Interaction volume radius: 10 \u00c5
Interaction volume height: 20 \u00c5
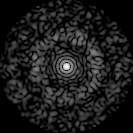
Disorder parameter: 0.8086